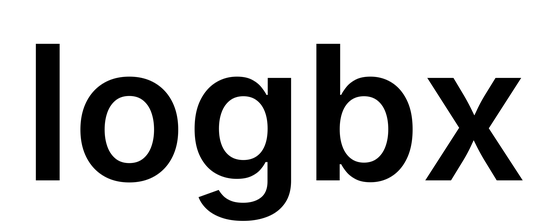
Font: Inter_SemiBold